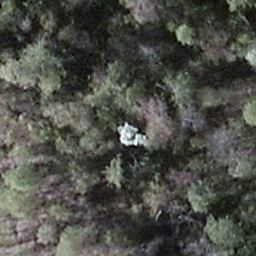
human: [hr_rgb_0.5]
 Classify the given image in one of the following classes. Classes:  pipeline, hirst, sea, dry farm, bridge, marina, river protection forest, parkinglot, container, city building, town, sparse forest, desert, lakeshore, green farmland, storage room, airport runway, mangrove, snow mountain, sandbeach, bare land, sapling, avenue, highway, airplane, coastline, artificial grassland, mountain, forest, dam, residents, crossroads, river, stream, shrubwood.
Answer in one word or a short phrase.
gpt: shrubwood